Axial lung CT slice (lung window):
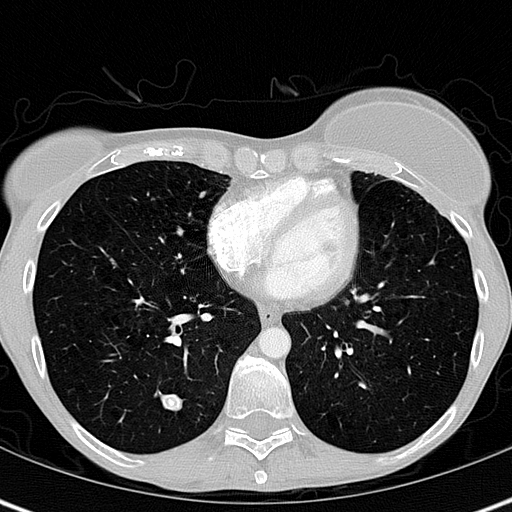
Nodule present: yes
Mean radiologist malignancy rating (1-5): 1